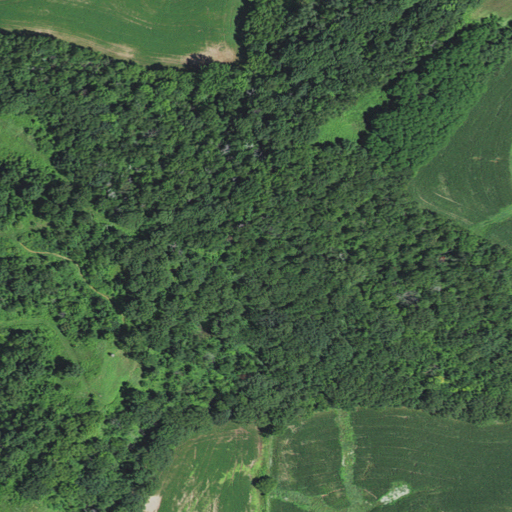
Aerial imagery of mountain in Wisconsin named Weaver Hill containing deciduous forest, cultivated crops, shrub, and pasture